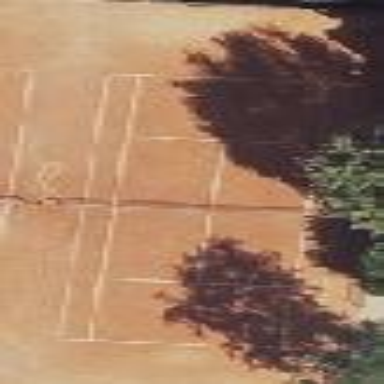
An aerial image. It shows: Clay tennis court pitch.